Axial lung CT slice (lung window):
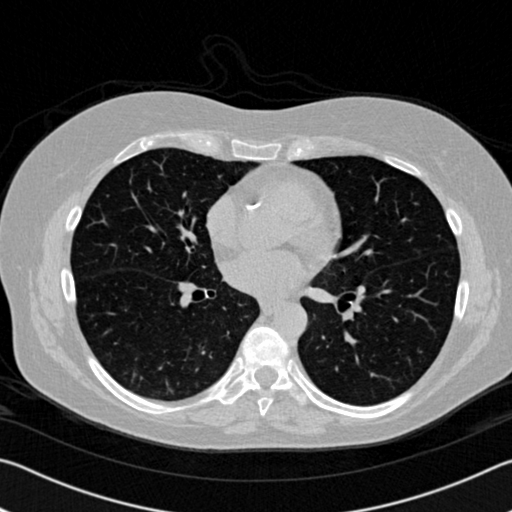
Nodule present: no